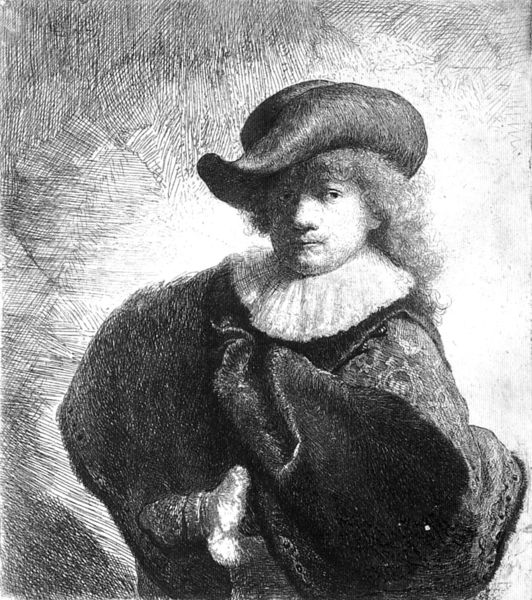
Titel: Modellblatt mit Selbstbildnis
Künstler: Harmensz van Rijn Rembrandt
Institution: Amsterdam, Rijksprentenkabinett
Schlagwörter: kopf, mann, rubens, umhang, weiß, hut, nase, schwarz, skizze, zeichnung, blick, alt, augen, kragen, pelz, rembrandt, bildnis, halskrause, porträt, haare, mantel, kind, locken, fell, perücke, man, weis, schwarz weiss, radierung, strich, selbstbildnis, brokat, barok, schneuzer, kargen, selbsporträt, ktage